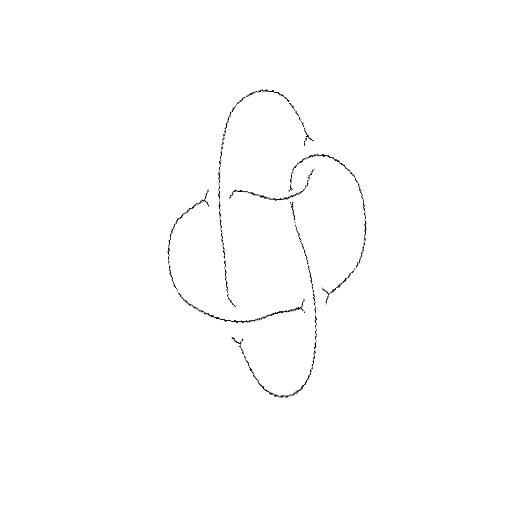
Crossing number: 5